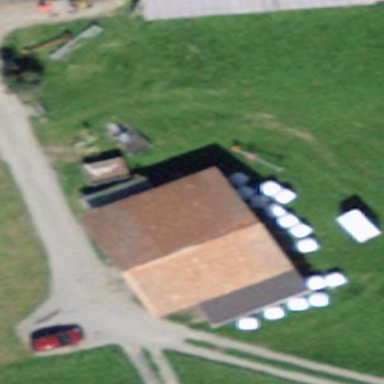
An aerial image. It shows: Barn.